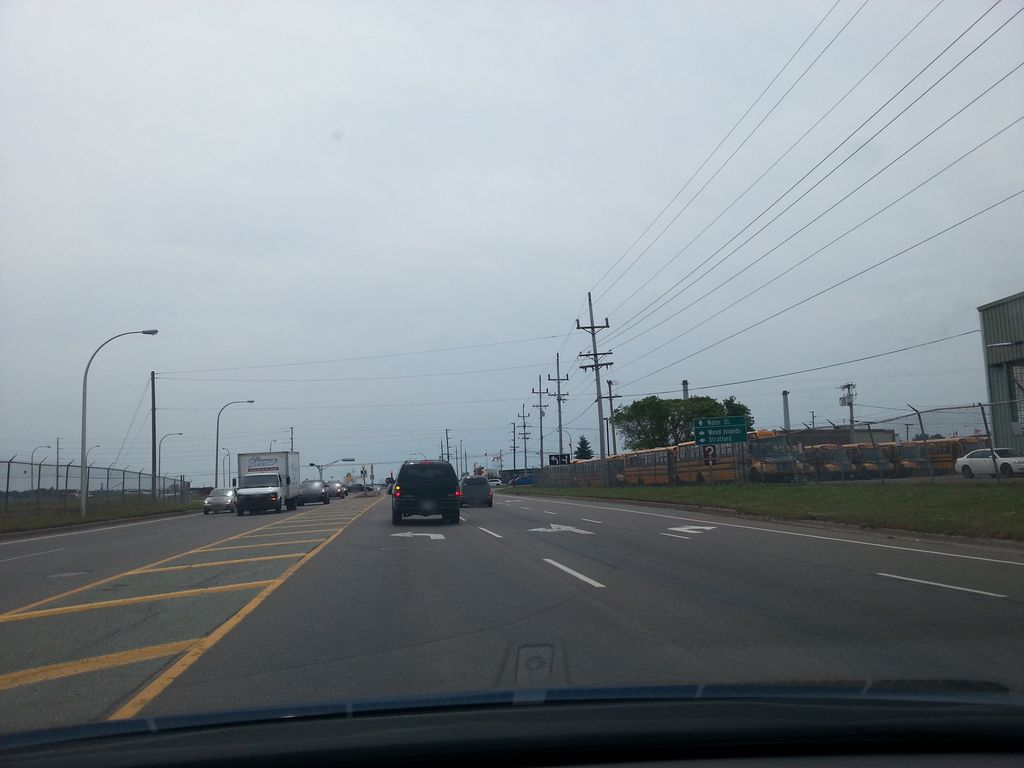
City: charlottetown